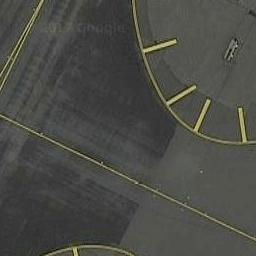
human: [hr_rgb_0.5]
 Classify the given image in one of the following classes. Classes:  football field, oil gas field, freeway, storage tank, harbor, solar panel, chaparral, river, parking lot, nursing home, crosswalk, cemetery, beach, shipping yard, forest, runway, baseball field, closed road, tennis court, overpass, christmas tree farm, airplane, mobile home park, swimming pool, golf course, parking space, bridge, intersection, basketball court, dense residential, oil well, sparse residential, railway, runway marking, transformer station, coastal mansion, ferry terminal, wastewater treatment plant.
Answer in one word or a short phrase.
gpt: runway marking